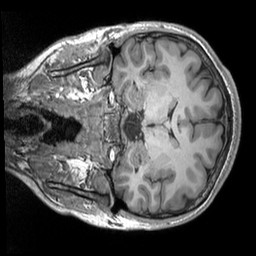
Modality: T1w
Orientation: coronal
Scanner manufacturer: siemens
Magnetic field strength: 3 T
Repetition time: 2.53 s
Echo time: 0.00298 s